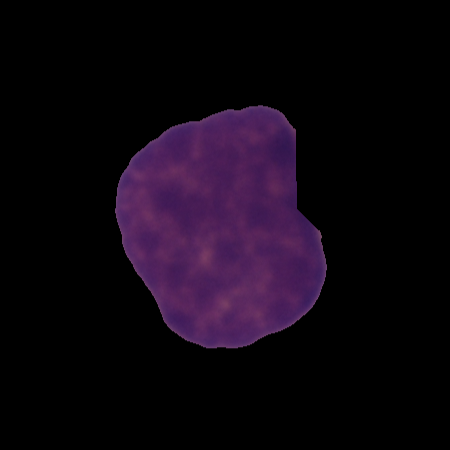
Label: cancer